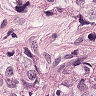
Metastatic tissue present: yes